Question: What is the button text?
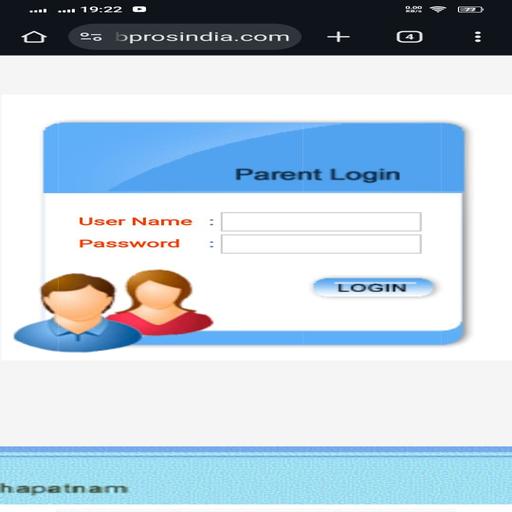
Answer: Login